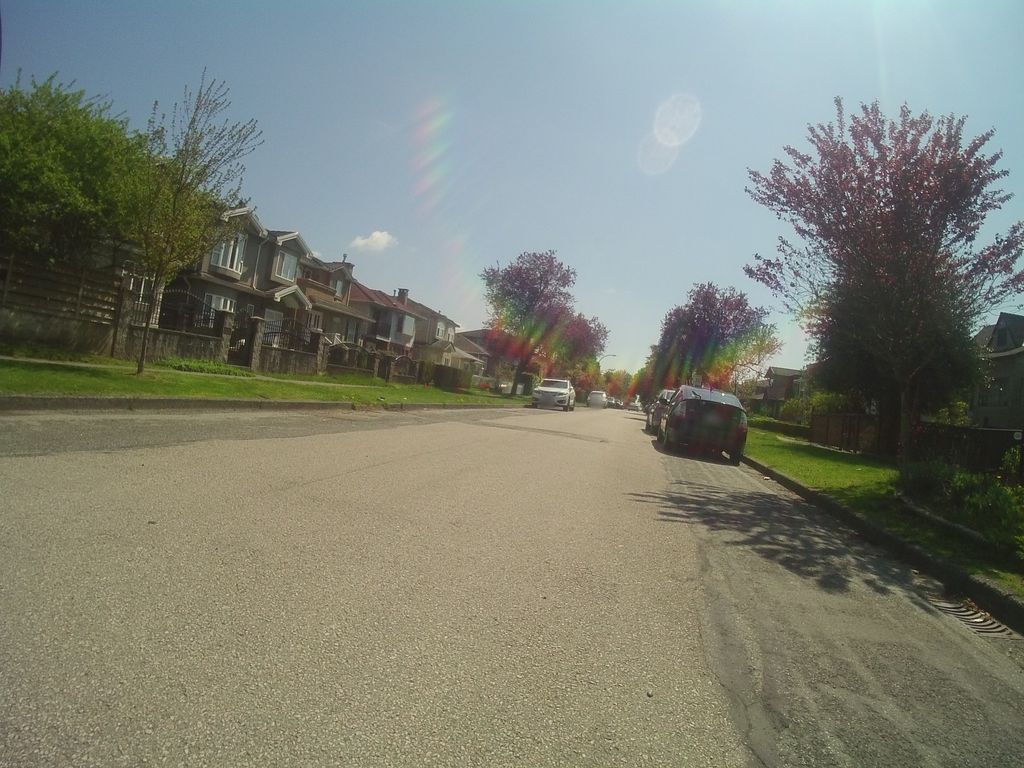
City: vancouver